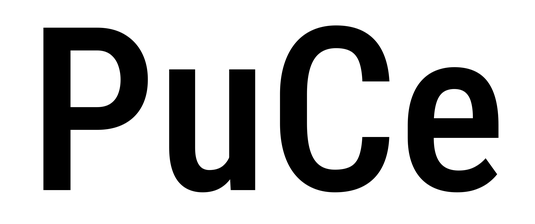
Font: Roboto_Condensed_Medium